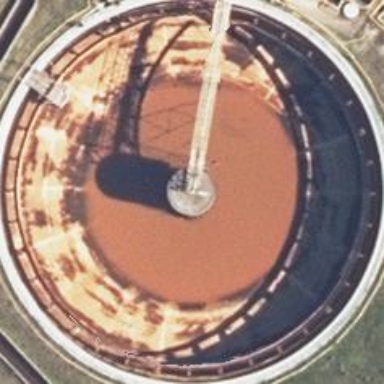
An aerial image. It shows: Body of wastewater.